Interaction volume radius: 5 \u00c5
Interaction volume height: 15 \u00c5
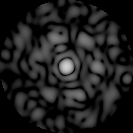
Disorder parameter: 0.8042